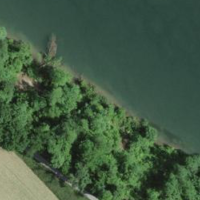
EUNIS habitat code: 15
Species observed at this site:
Neottia nidus-avis